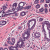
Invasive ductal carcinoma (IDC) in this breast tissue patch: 0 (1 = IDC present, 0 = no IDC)